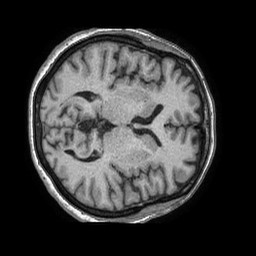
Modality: T1w
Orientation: axial
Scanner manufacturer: philips
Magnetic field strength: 1.5 T
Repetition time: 0.007646 s
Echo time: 0.00348 s